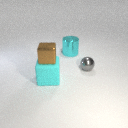
large cyan rubber cube in front of large cyan metal cylinder